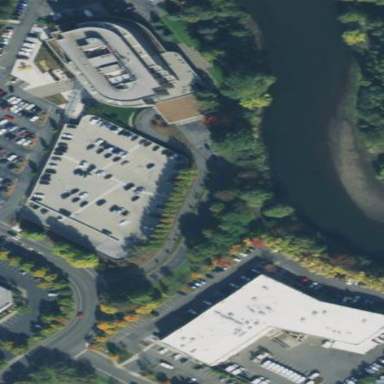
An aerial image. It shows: Multi-storey parking building.